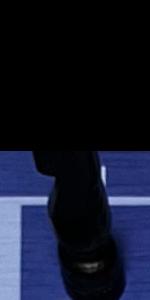
Label: Knight_Black